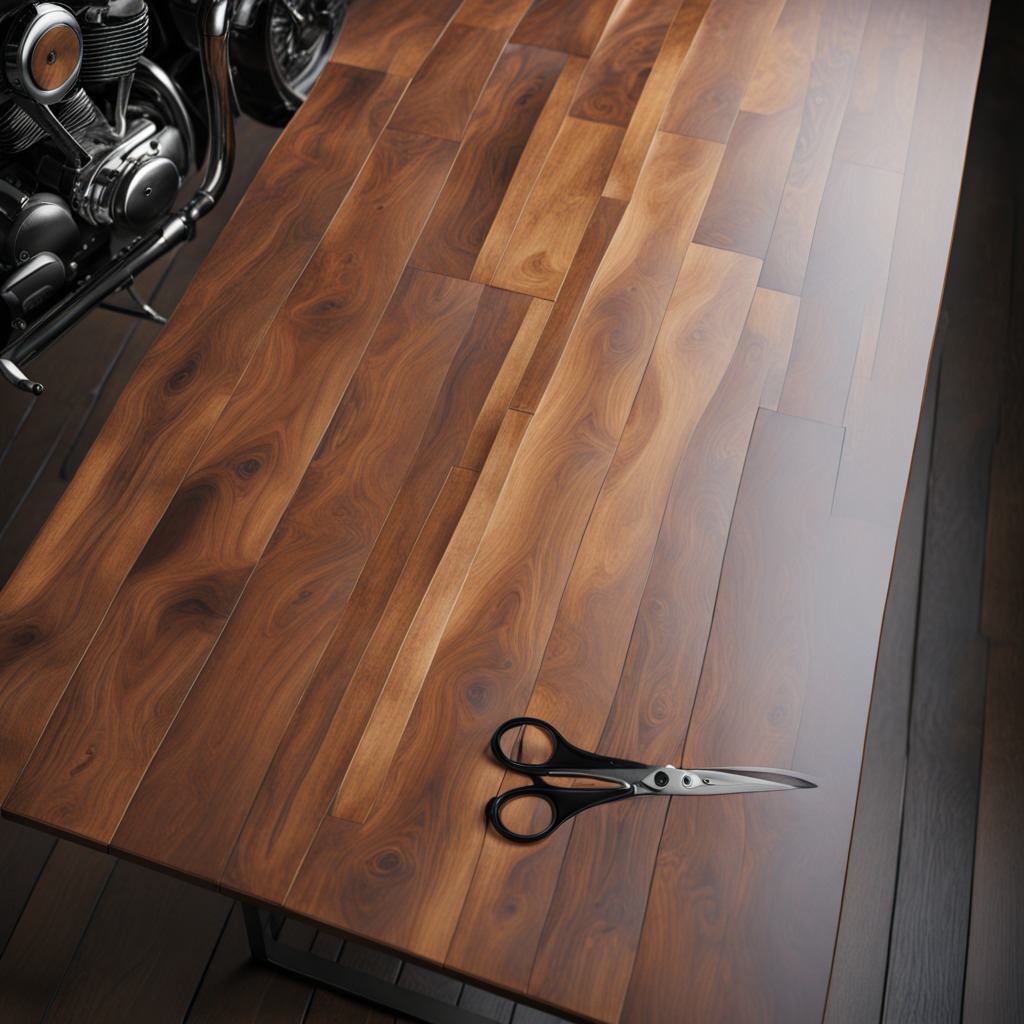
A scissor is lying on the oil-spilled wooden table in a vintage motorcycle garage.